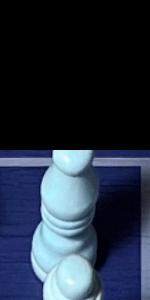
Label: Bishop_White